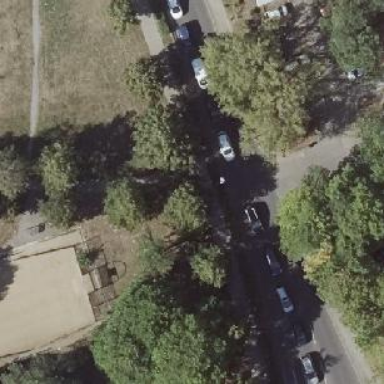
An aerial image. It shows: Compacted footway.